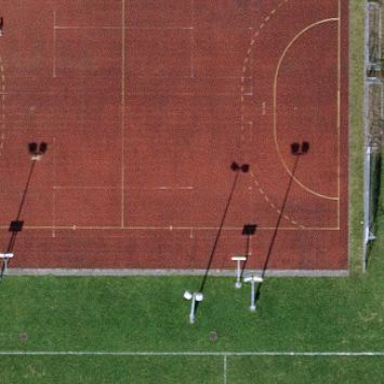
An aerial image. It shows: Multi-sport pitch for leisure activities.